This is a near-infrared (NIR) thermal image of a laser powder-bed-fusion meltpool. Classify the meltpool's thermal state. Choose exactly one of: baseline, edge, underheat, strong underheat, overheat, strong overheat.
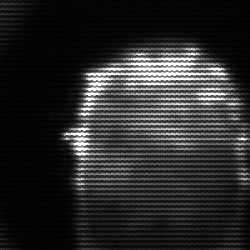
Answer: baseline